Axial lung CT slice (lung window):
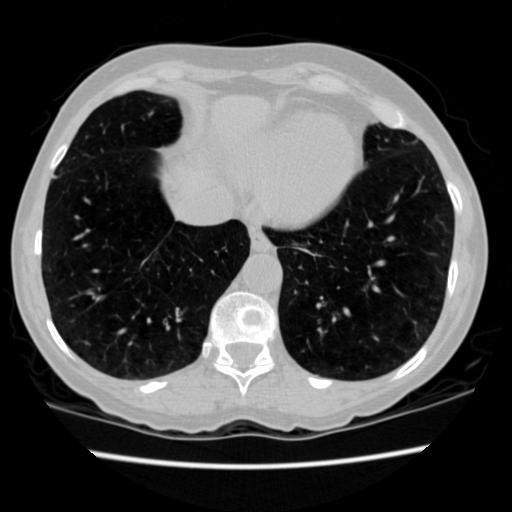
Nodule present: no